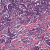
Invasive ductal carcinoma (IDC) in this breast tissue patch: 0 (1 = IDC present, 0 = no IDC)